Field crop: maize
Growth stage: 2
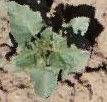
Species: datura